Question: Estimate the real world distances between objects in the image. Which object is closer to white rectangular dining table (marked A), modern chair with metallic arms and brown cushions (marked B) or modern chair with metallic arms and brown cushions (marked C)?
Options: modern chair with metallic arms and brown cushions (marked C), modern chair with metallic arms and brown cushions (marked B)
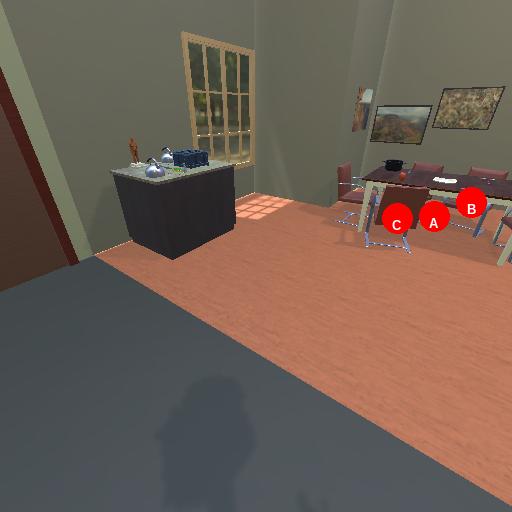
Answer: modern chair with metallic arms and brown cushions (marked C)